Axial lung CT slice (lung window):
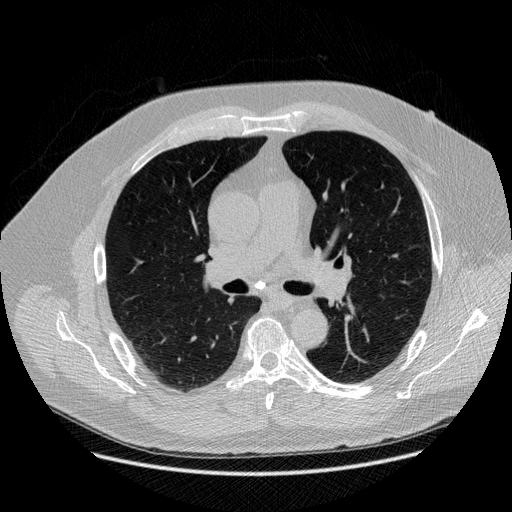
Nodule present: no